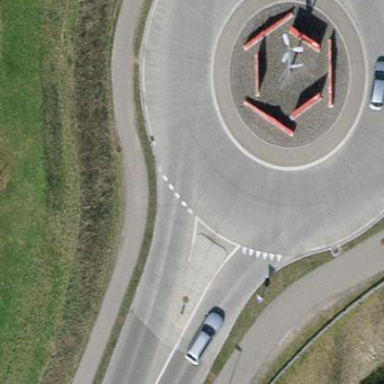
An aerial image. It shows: Secondary road with asphalt surface leading to roundabout.